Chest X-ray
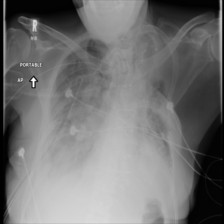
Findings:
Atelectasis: negative
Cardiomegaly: negative
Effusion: negative
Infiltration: positive
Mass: positive
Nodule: negative
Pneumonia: negative
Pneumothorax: negative
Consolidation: negative
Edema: negative
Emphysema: negative
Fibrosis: negative
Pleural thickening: negative
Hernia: negative